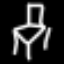
Label: chair